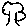
Label: tree